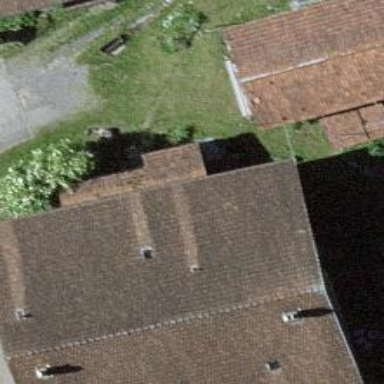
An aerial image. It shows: Historic building.